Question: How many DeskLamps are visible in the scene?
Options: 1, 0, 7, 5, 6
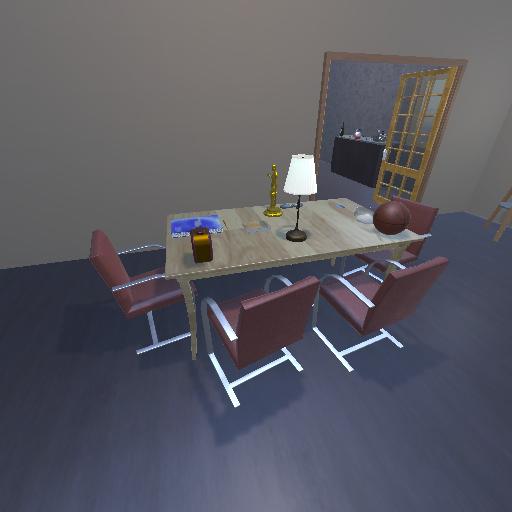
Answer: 1